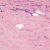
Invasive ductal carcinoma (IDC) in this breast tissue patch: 0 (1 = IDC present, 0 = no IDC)